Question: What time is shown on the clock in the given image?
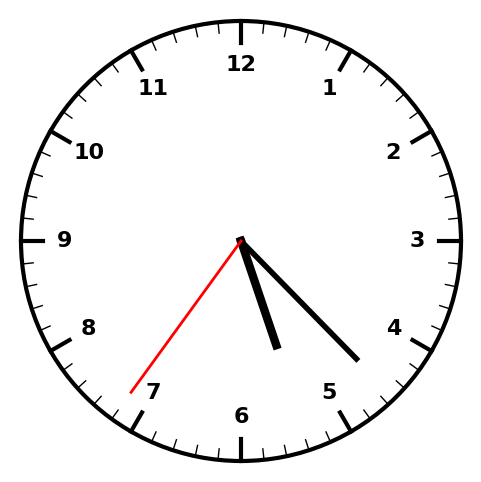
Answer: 05:22:36